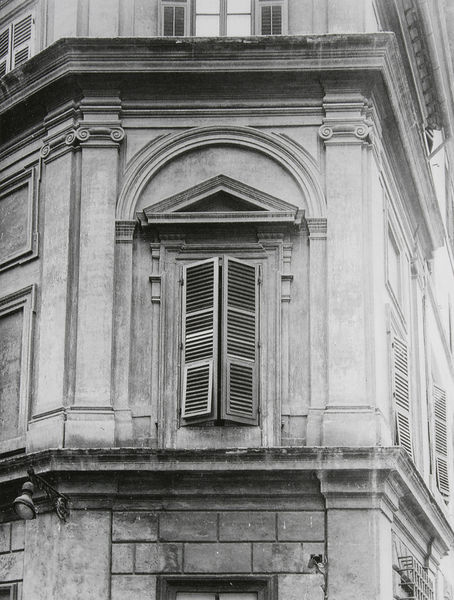
Titel: Fenster an einem Eckhaus
Künstler: Pietro da Cortona
Standort: Rom
Institution: Piazza S. Maria della Pace
Schlagwörter: flügel, schatten, weiß, dreieck, stadt, fenster, glas, grau, hell, lampe, laterne, licht, pfeiler, schwarz, säule, säulen, gebäude, haus, wand, architektur, rahmen, sockel, stein, steine, felder, spiegelung, gitter, klassizismus, renaissance, fensterläden, kanneliert, ecke, bogen, fassade, italien, giebel, mauer, linien, laden, pilaster, rundbogen, vorsprung, spitz, detail, geschlossen, foto, fotografie, photographie, stadtansicht, birne, kante, fugen, nische, arkade, eckhaus, fensterladen, offen, fensterrahmen, palast, palazzo, stockwerk, balustrade, spot, mauerwerk, schwarz-weiß, seite, jalousie, älter, zwickel, architrav, kapitelle, kapitell, photo, fries, dreiecksgiebel, rustika, sims, gesims, putz, halboffen, kehle, quader, voluten, fensterscheiben, mauern, ionisch, portikus, simse, detaill, achse, achsen, porticus, tempel, konsolen, konsole, volute, fresko, basis, dorisch, stockwerke, schaft, spirale, wulst, eierstab, strassenecke, dachrinne, geschoss, gebälk, perlstab, tympanon, ädikula, ionische ordnung, superposition, säulenordnung, ordnung, steinquader, dorica, eckpilaster, spitzgiebel, rustica, blendbogen, dorische ordnung, aedicula, erdgeschoss, pilasterordnung, tempelchen, ädikula motiv, ädikulafenster, fensterachse, obergeschoss, verdachung, bossierung, fensterrahmung, fensterverdachung, stadthaus, quaderung, travee, ionica, piedestal, nute, felderung, eckansicht, bogenfeld, klappläden, fugenschnitt, ädikulamotik, photograpie, verkröpft, pilasterrest, restpilaster, verkröpfung, vermauert, dreiecksverdachung, gau, rustik, strahler, nut, doppelpilaster, aedicula motiv, fensterverdachungs, giebe, halber pilaster, kleine ordnung, konsolgesisms, ohlbank, simes, verkröpftes gesims, zwickelfelder, bögeb, 2. stock, fassage, nicht hier, fast zu, eckfenster